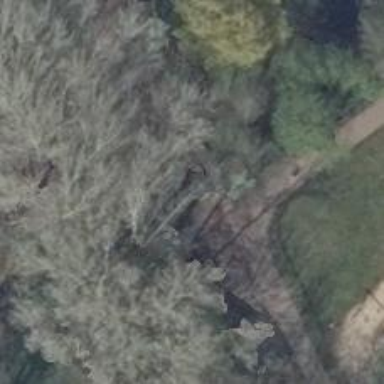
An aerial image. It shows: Path leading to bridge.